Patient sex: M
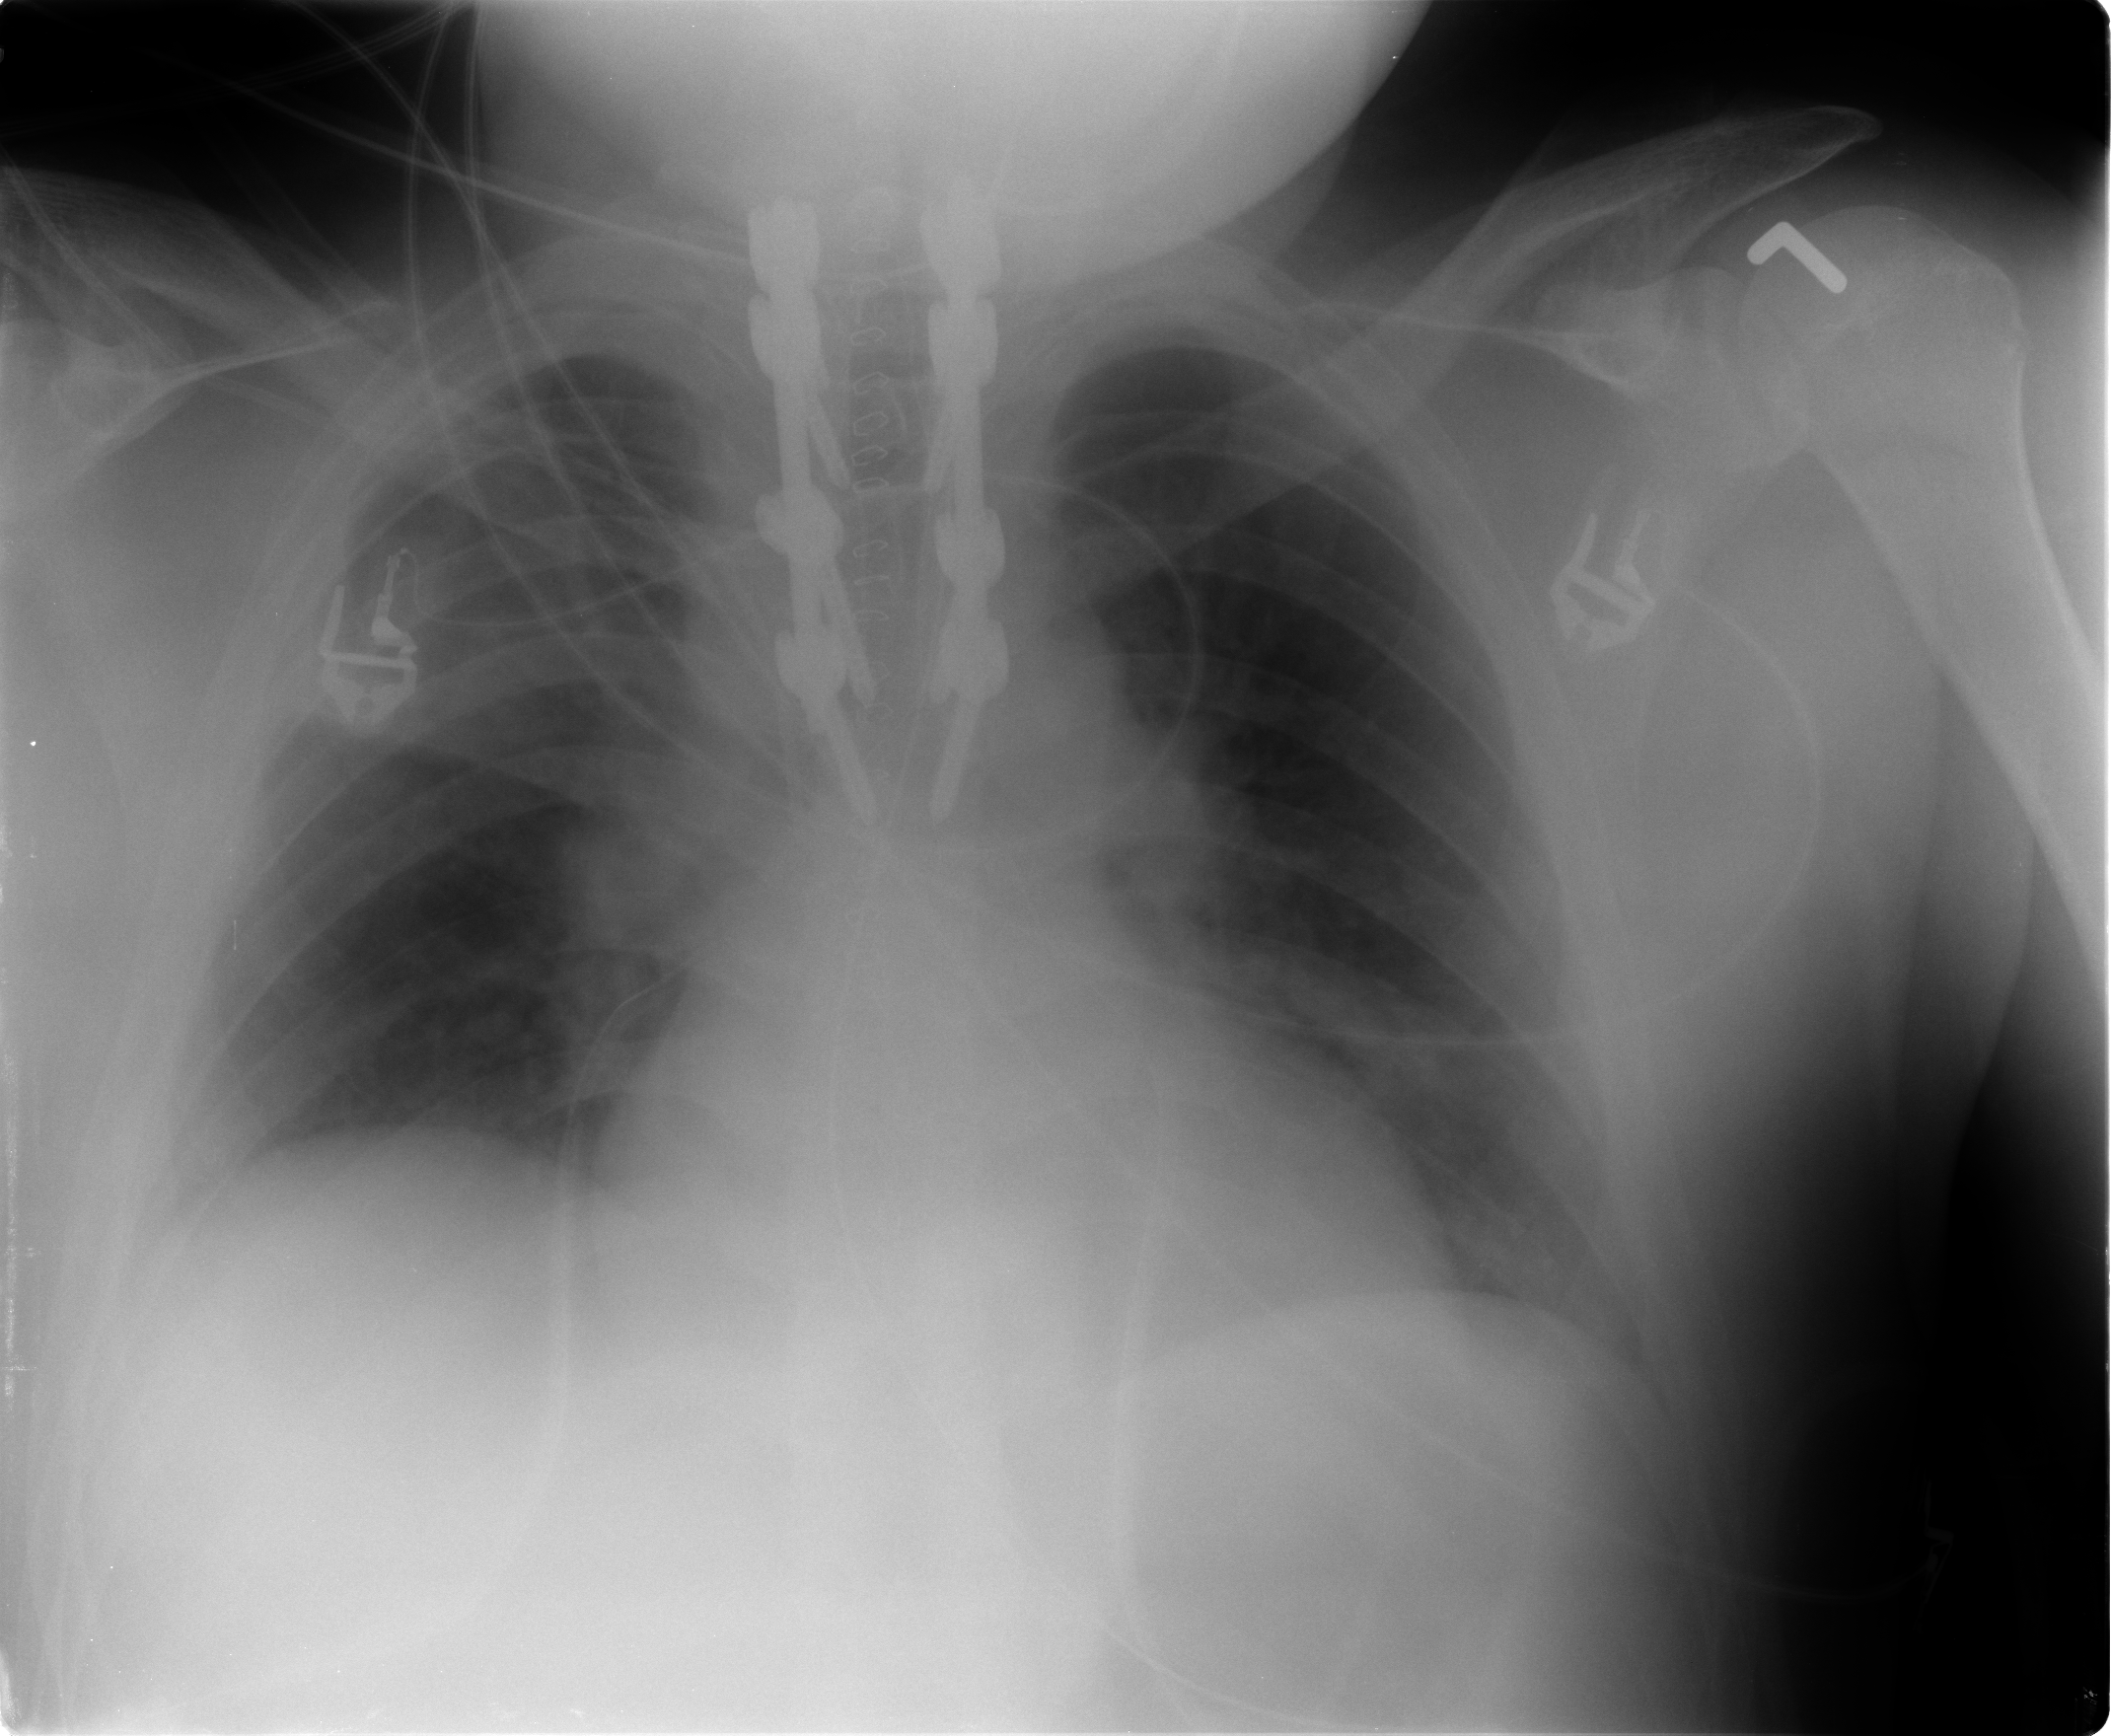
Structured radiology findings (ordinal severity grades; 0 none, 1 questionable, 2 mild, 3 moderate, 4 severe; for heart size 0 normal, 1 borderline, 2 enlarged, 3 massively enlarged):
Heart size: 0
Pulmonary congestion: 2
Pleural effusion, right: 0
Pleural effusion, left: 0
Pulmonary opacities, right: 0
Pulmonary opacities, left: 0
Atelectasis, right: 2
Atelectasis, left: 2